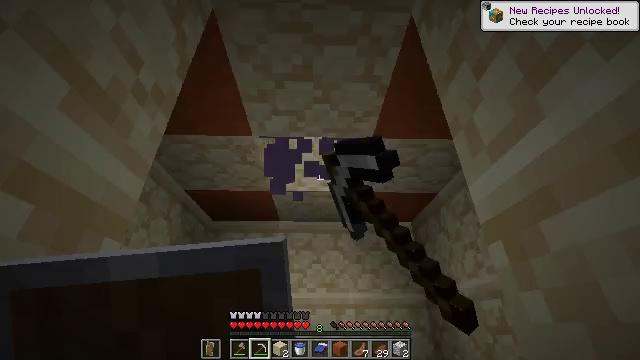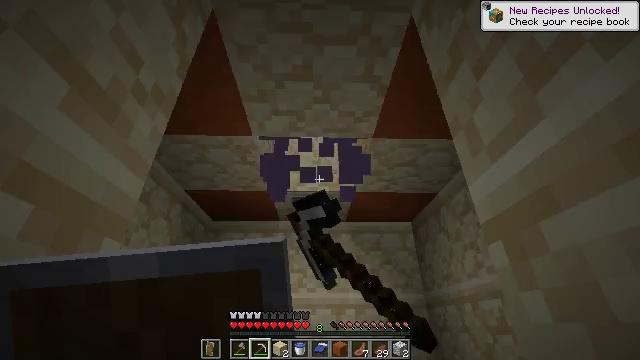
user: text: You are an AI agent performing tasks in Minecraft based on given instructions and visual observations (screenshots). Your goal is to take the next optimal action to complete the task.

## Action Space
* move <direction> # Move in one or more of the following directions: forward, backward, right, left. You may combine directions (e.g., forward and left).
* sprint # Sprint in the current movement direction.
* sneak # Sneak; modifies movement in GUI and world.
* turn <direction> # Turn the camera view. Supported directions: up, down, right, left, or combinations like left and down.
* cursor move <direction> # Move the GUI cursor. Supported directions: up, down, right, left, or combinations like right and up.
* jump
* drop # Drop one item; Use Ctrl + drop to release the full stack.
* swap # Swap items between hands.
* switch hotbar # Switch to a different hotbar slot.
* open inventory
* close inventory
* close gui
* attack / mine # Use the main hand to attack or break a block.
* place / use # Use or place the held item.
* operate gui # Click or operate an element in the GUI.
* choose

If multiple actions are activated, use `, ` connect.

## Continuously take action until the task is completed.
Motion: motion action
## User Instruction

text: Remove blue terracotta to use elsewhere.
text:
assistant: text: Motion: attack / mine
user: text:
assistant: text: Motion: attack / mine